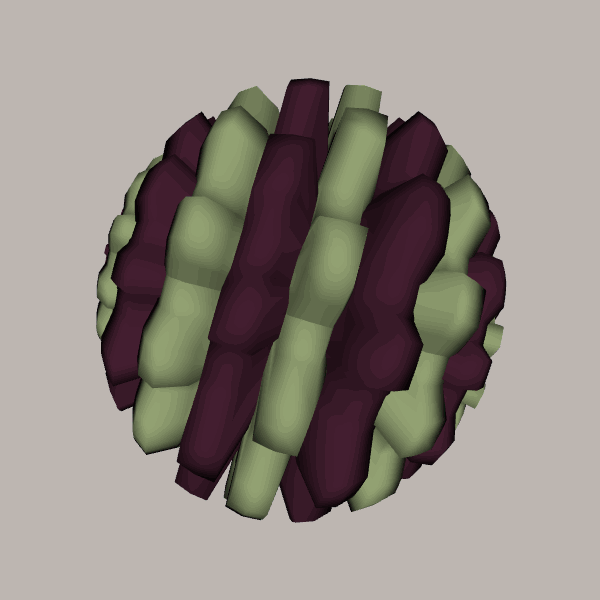
Background: light